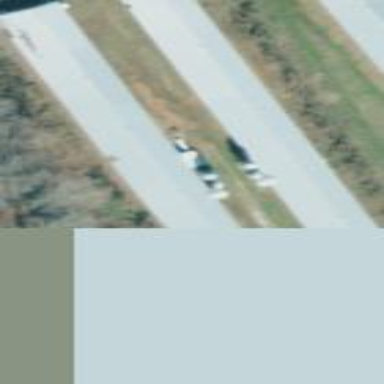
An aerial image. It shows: Poultry house.